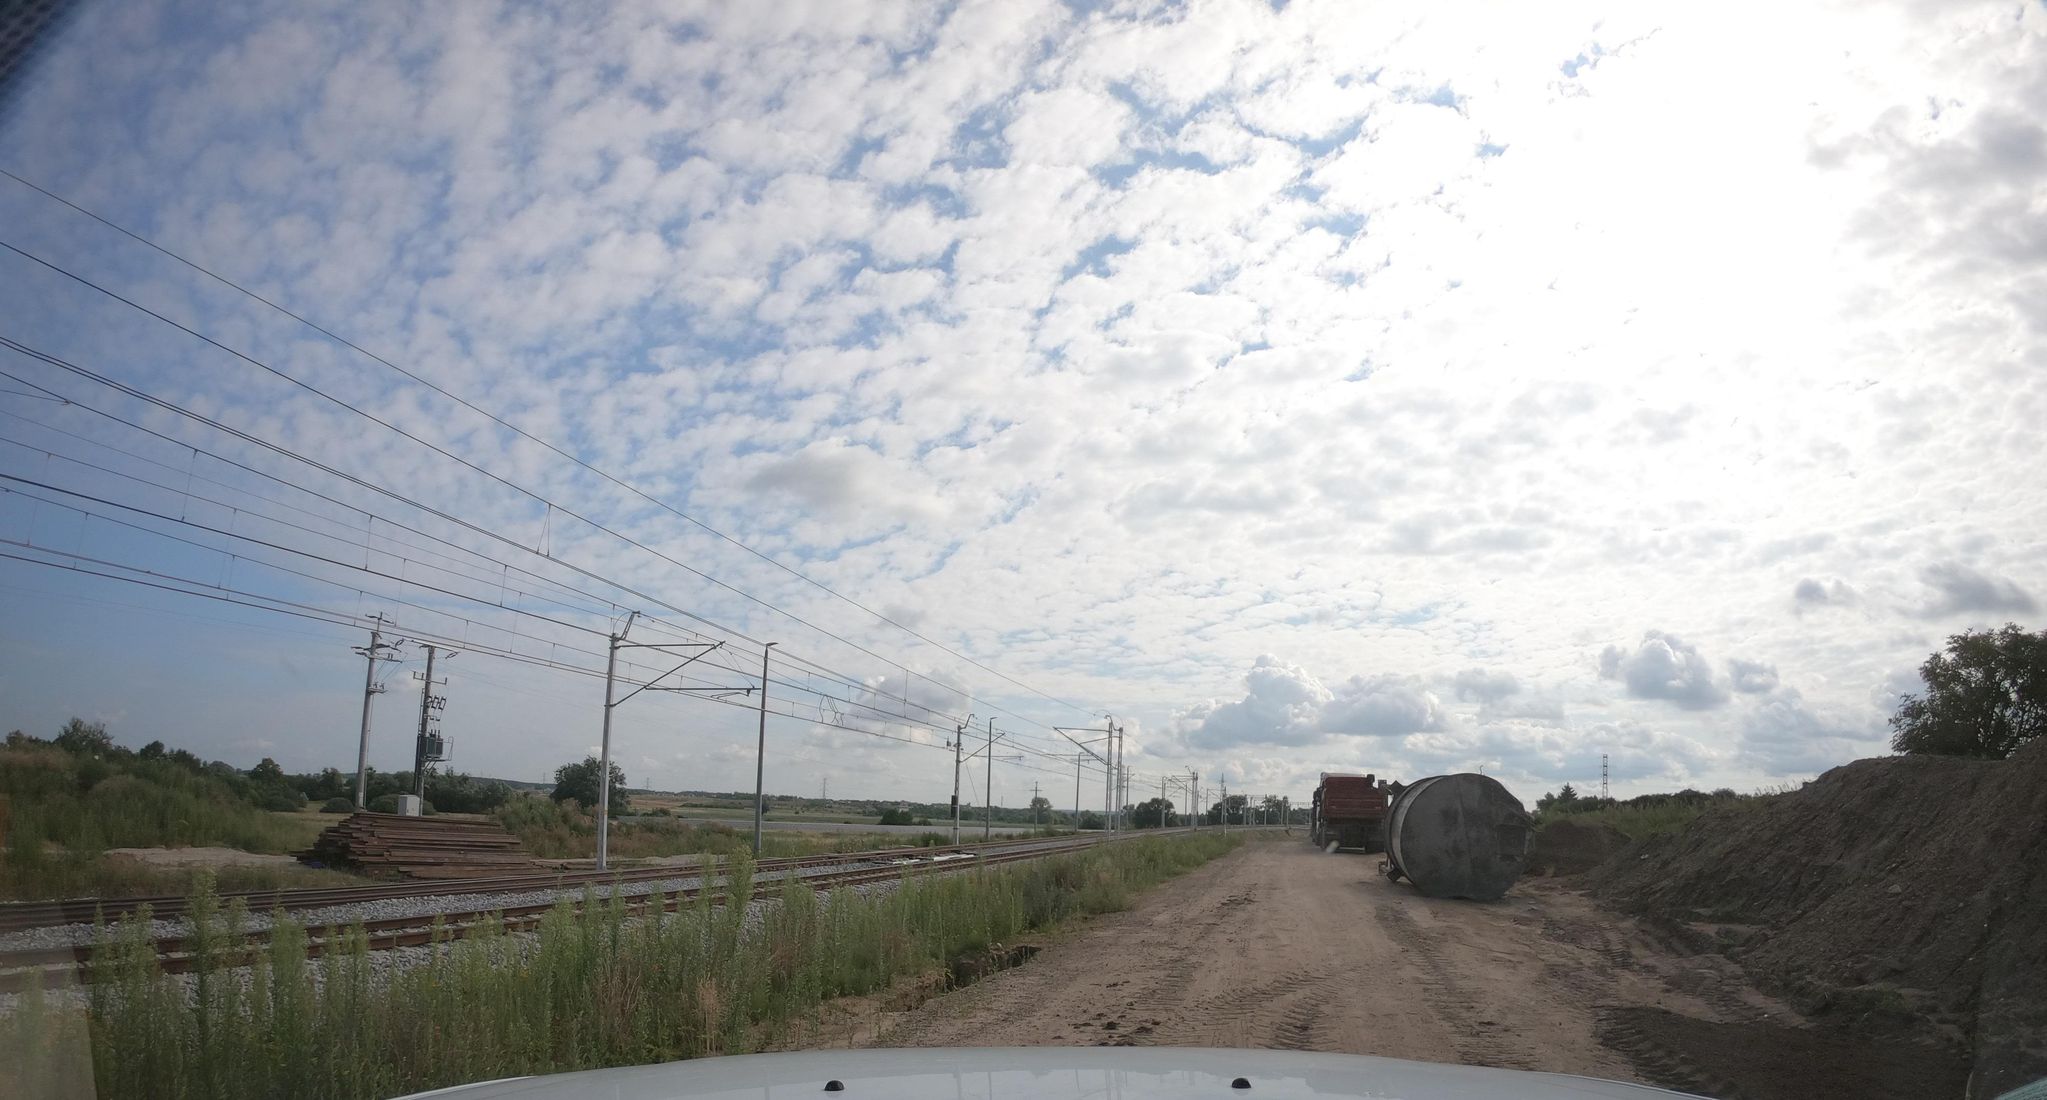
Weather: cloudy
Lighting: day
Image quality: slightly poor
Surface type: driving surface
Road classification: track
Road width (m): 2.5
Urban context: low density rural
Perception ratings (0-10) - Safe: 0.64, Lively: 0.79, Beautiful: 1.96, Boring: 6.59, Depressing: 6.92, Wealthy: 0.74